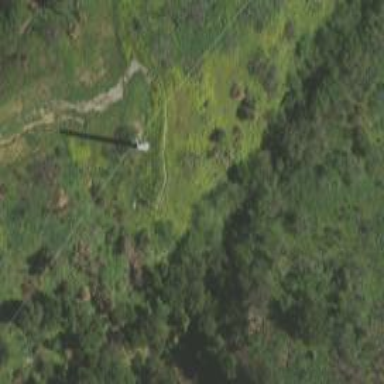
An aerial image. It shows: Power tower.